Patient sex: F
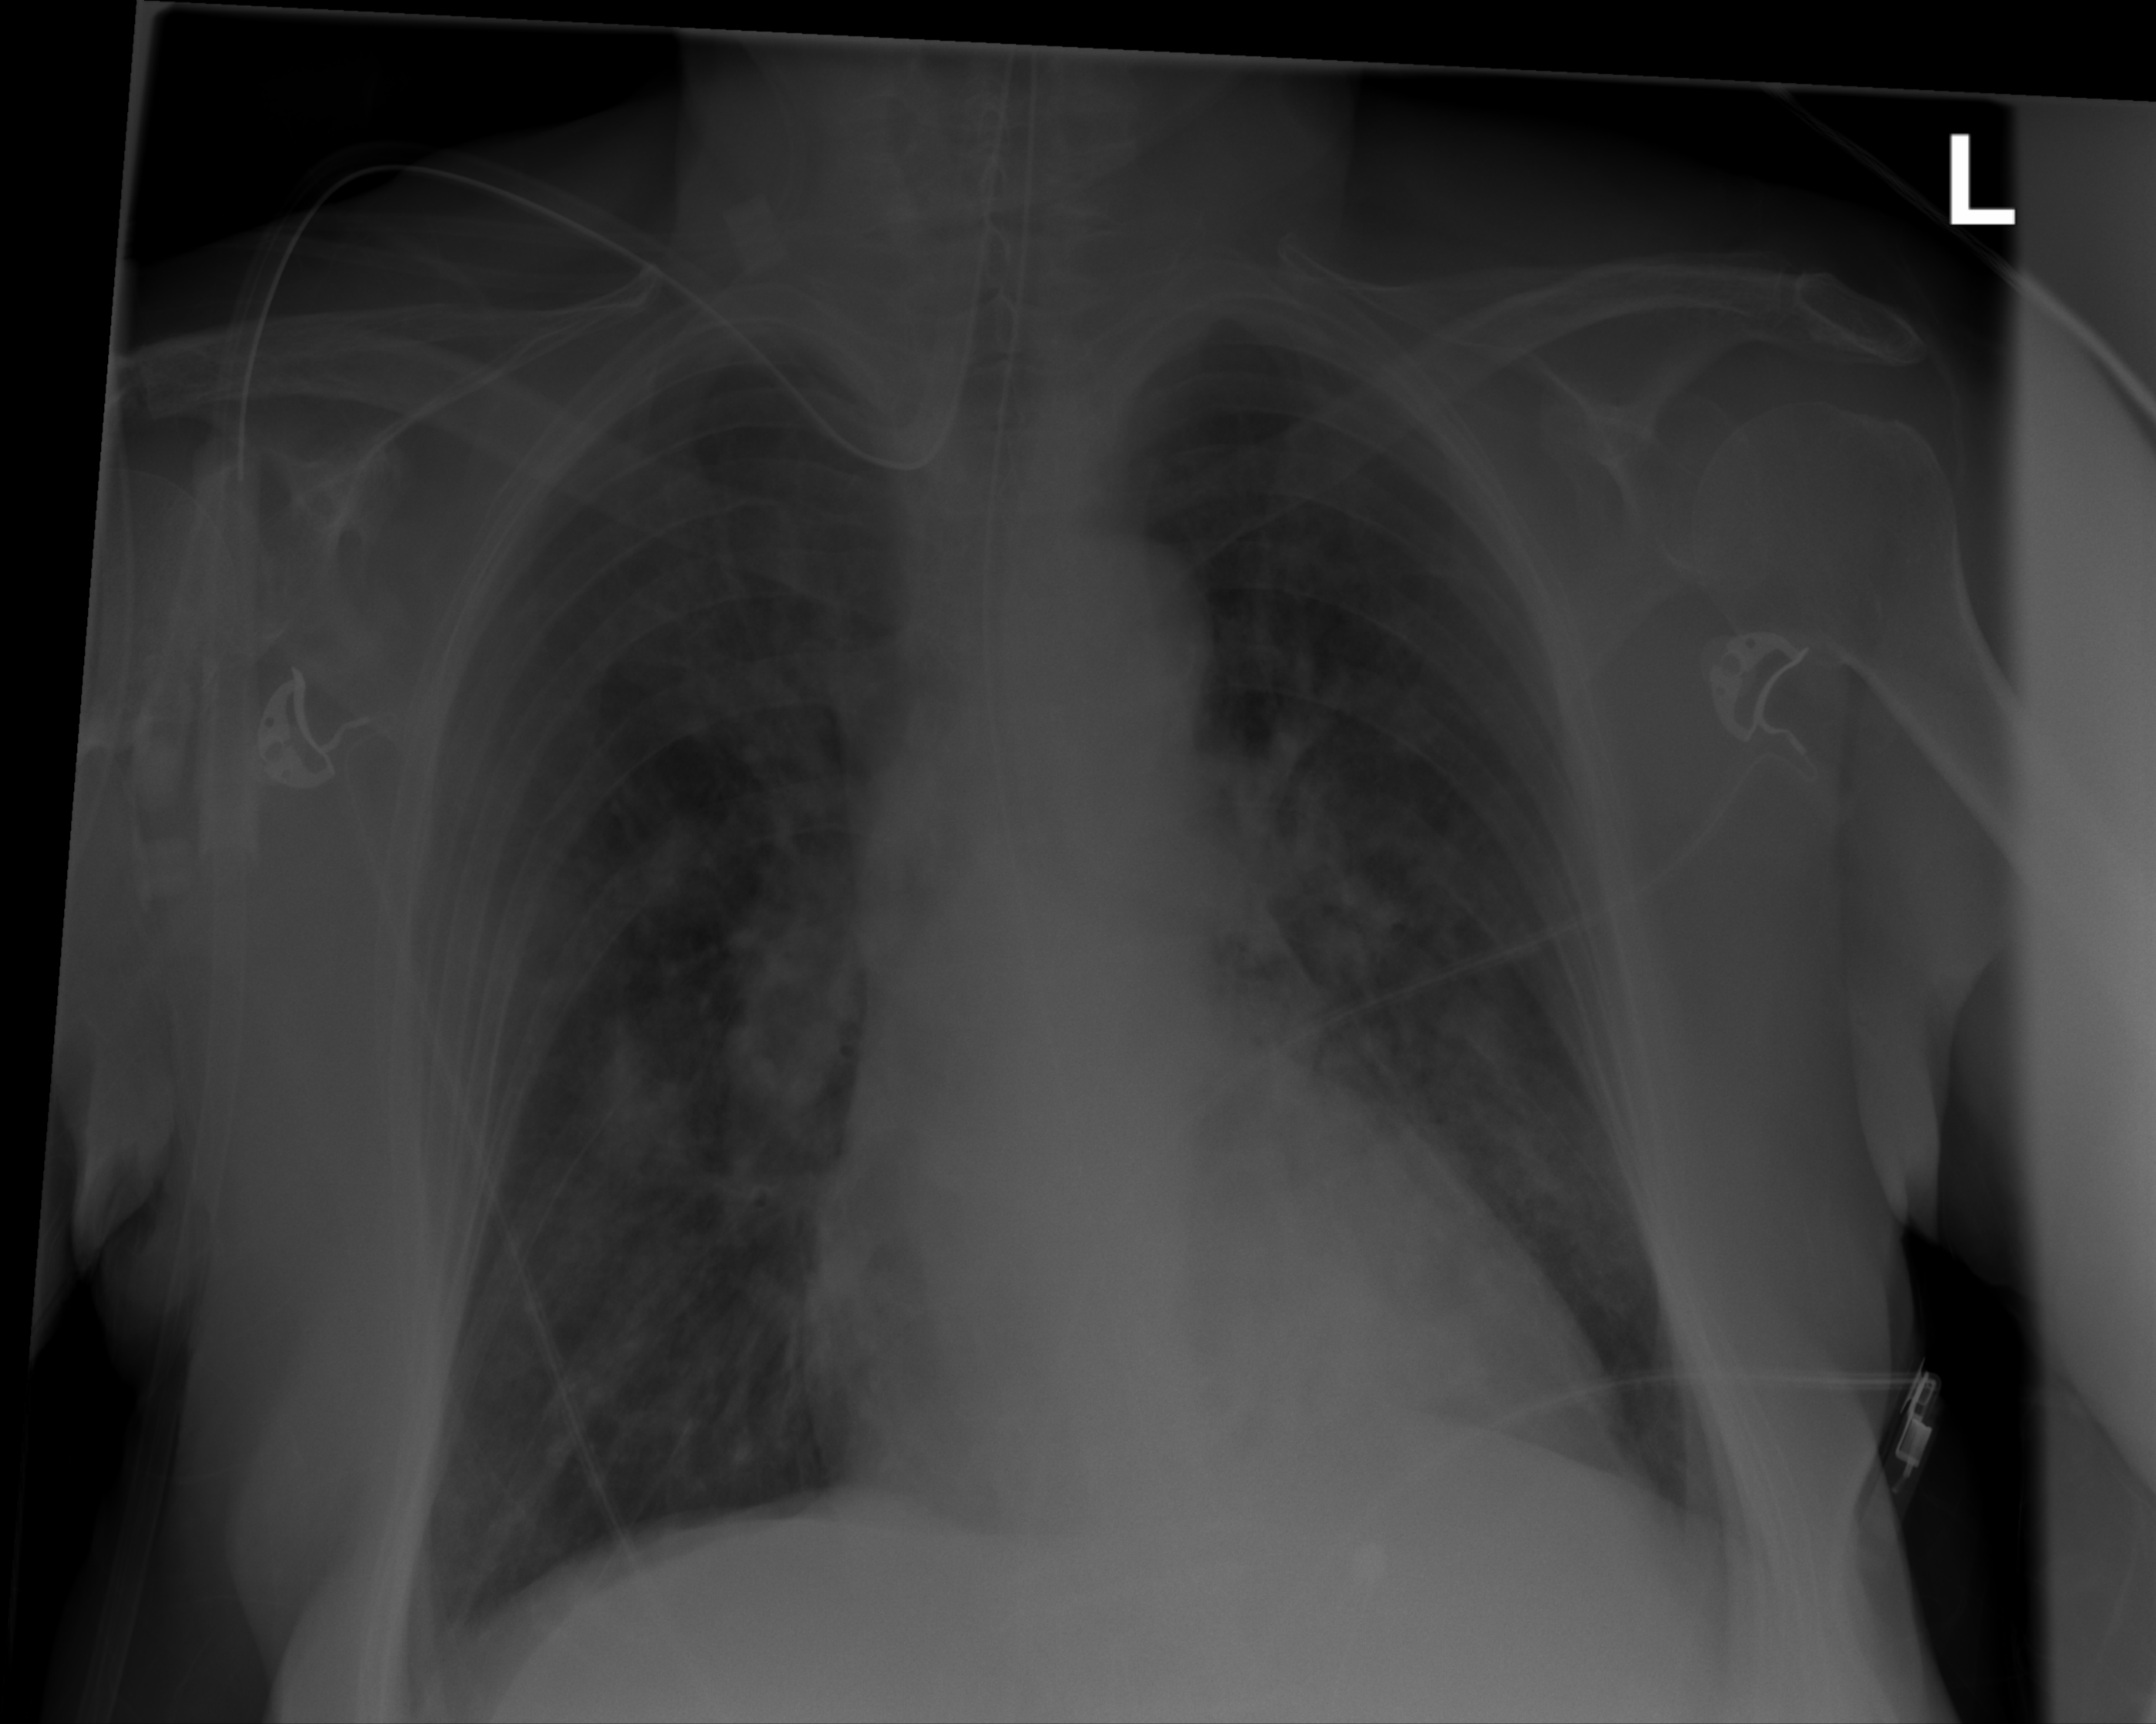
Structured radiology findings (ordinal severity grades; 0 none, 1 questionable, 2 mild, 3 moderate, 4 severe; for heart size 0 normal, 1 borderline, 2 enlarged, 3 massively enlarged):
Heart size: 2
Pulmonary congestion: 0
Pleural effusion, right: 0
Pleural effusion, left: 0
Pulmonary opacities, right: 2
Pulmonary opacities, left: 3
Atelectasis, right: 0
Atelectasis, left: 0